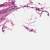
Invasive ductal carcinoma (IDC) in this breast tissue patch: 0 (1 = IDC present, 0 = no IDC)